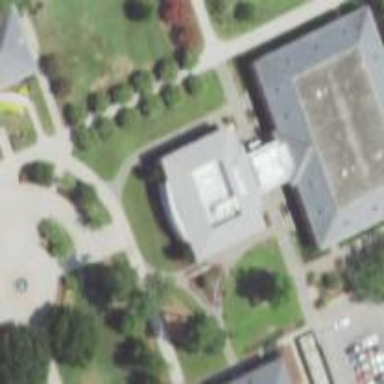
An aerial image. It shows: Library building.